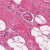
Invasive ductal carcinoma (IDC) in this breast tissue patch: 0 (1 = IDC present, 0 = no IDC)